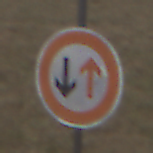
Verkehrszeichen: VorrangDesGegenverkehrs
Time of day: Midday
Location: Outdoor (Nature)
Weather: PartlyCloudy
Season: NotSpecified
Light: Natural